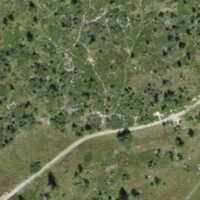
EUNIS habitat code: 23
Species observed at this site:
Melitaea didyma
Arcyptera fusca
Parnassia palustris